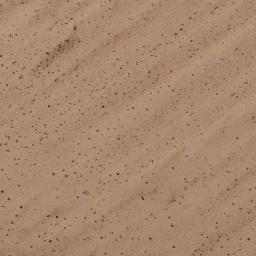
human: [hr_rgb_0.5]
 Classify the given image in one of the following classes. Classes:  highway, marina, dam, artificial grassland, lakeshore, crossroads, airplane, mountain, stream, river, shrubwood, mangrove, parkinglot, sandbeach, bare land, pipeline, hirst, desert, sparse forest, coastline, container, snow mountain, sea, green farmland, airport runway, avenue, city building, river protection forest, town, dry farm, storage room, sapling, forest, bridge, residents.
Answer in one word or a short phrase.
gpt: desert